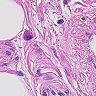
Metastatic tissue present: no